【题型】证明题　【知识点】解析几何　【难度】hard
已知直线 $l: y = kx + t$ 与双曲线 $C: \frac{x^2}{2} - y^2 = 1$ 相切于点 $Q$.

(1) 试在集合 $\{\frac{1}{2}, \frac{\sqrt{2}}{2}, \frac{\sqrt{3}}{2}, 1\}$ 中选择一个数作为 $k$ 的值, 使得相应的 $t$ 的值存在, 并求出相应的 $t$ 的值;

(2) 设直线 $m$ 过点 $M(-3\sqrt{2}, 0)$ 且其法向量 $\vec{n} = (k, -1)$, 证明: 当 $k > \frac{\sqrt{2}}{2}$ 时, 在双曲线 $C$ 的右支上不存在点 $N$,

使之到直线 $m$ 的距离为 $\sqrt{6}$;

(3) 已知过点 $Q$ 且与直线 $l$ 垂直的直线 $l'$ 分别交 $x$、$y$ 轴于 $A$、$B$ 两点, 又 $P$ 是线段 $AB$ 中点, 求点 $P$ 的轨迹方

程.
【解答】
【答案】 (1) 答案见解析

(2) 证明见解析

(3) $x^2 - \frac{1}{2}y^2 = \frac{9}{8} (y \neq 0)$

【分析】 (1) 由直线 $l$ 与双曲线 $C$ 相切得: 直线斜率不等于渐近线的斜率即 $k \neq \pm \frac{\sqrt{2}}{2}$ 和联立直线 $l$ 与双曲线 $C$

解为 1 个, 故利用 $\Delta = 0$ 和 $k \neq \pm \frac{\sqrt{2}}{2}$ 即可求解.

(2) 先求出直线 $m$ 方程, 再分别求直线 $l$ 和直线 $m$ 与过原点的平行直线 $y = kx$ 的距离 $d_1, d_2$, 进而得直线 $m$

与与曲线 $C$ 右支相切的切线距离 $d_1 + d_2$ 即可得证.

(3) 根据求切线的理论方法先求出用切点 $Q(m, n)$ 表示的切线斜率, 进而得 $l'$ 的方程和 $A$、$B$ 两点, 从而求

得 $P(x, y)$ 点坐标 $\begin{cases} x = \frac{3}{4}m \\ y = \frac{3}{2}n \end{cases}$ , 再由 $m^2 = 2n^2 + 2$ 以及 $n \neq 0$ 消参即可求解.

【详解】 (1) 由题得双曲线渐近线方程为 $y = \pm \frac{\sqrt{2}}{2}x$,

所以当 $k = \pm \frac{\sqrt{2}}{2}$ 时, 直线 $l: y = kx + t$ 与双曲线不可能相切, 故 $k \neq \pm \frac{\sqrt{2}}{2}$

联立 $\begin{cases} y = kx + t \\ \frac{x^2}{2} - y^2 = 1 \\ k \neq \pm \frac{\sqrt{2}}{2} \end{cases}$ , 消去 $y$ 可得: $(2k^2 - 1)x^2 + 4ktx + 2t^2 + 2 = 0, k \neq \pm \frac{\sqrt{2}}{2}$,

所以 $\Delta = -16k^2 + 8t^2 + 8 = 0, k \neq \pm \frac{\sqrt{2}}{2}$, $\Rightarrow k^2 = \frac{1}{2}t^2 + \frac{1}{2} > \frac{1}{2}$,

当 $k = \frac{\sqrt{3}}{2}$ 时, $t = \pm \frac{\sqrt{2}}{2}$;

当 $k = 1$ 时, $t = \pm 1$.

(2) 由题任取直线 $m$ 上一点 $T(x, y)$, 则由题意 $\overrightarrow{MT} \cdot \vec{n} = (x + 3\sqrt{2}, y) \cdot (k, -1) = k(x + 3\sqrt{2}) - y = 0$,

$\Rightarrow y = k(x + 3\sqrt{2})$,

即直线 $m$ 的直线方程为 $kx - y + 3\sqrt{2}k = 0$, 与切线 $l: y = kx + t$ 平行,

所以直线 $m$ 与过原点的平行直线 $y = kx$ 的距离为 $d_1 = \frac{|3\sqrt{2}k|}{\sqrt{k^2+1}} = \frac{3\sqrt{2}k}{\sqrt{k^2+1}} = \frac{3\sqrt{2}}{\sqrt{1+\frac{1}{k^2}}}$,

因为 $k > \frac{\sqrt{2}}{2}$, 所以 $\frac{1}{k^2} \in (0, 2)$, 故 $\sqrt{1+\frac{1}{k^2}} \in (1, \sqrt{3})$, 故 $\frac{3\sqrt{2}}{\sqrt{1+\frac{1}{k^2}}} \in (\sqrt{6}, 3\sqrt{2})$, 即 $d_1 \in (\sqrt{6}, 3\sqrt{2})$,

由 (1) $t^2 = 2k^2 - 1$, 所以直线 $l$ 与过原点的平行直线 $y = kx$ 的距离为:

$d_2 = \frac{|t|}{\sqrt{k^2+1}} = \frac{\sqrt{t^2}}{\sqrt{k^2+1}} = \frac{\sqrt{2k^2-1}}{\sqrt{k^2+1}} = \sqrt{2 - \frac{3}{k^2+1}}$,

因为 $k > \frac{\sqrt{2}}{2}$, 所以 $\frac{3}{k^2+1} \in (0, 2)$, 故 $\sqrt{2 - \frac{3}{k^2+1}} \in (0, \sqrt{2})$, 即 $d_2 \in (0, \sqrt{2})$, 如图,

所以 $k > \frac{\sqrt{2}}{2}$ 时, 直线 $m$ 与与曲线 $C$ 右支相切的切线距离为 $d_1 + d_2 \in (\sqrt{6}, 4\sqrt{2})$,

故当 $k > \frac{\sqrt{2}}{2}$ 时, 在双曲线 $C$ 的右支上不存在点 $N$, 使之到直线 $m$ 的距离为 $\sqrt{6}$.

(3) 由题可设切点 $Q(m, n)$ 且 $n \neq 0$, 则 $\frac{m^2}{2} - n^2 = 1$ 即 $m^2 = 2n^2 + 2$,

对 $C$ 求关于 $x$ 的导数可得: $x - 2y \cdot y' = 0$, 所以 $y' = \frac{x}{2y}$,

则切线斜率 $k_l = \frac{m}{2n}$, 又过点 $Q$ 与 $l$ 垂直的直线 $l'$ 分别交 $x$, $y$ 轴于 $A$, $B$ 两点,

所以 $k_{AB} = -\frac{2n}{m}$, 所以 $l_{AB}: y - n = -\frac{2n}{m}(x - m)$,

令 $y = 0$, 得 $x = \frac{3}{2}m$, 所以 $A(\frac{3}{2}m, 0)$,

令 $x = 0$, 得 $y = 3n$, 所以 $B(0, 3n)$,

所以 $P(\frac{3}{4}m, \frac{3}{2}n)$, 设 $P(x, y)$,

则 $\begin{cases} x = \frac{3}{4}m \\ y = \frac{3}{2}n \end{cases}$ , 则由 $m^2 = 2n^2 + 2$ 以及 $n \neq 0$ 消参得: $\frac{16}{9}x^2 = \frac{8}{9}y^2 + 2 (y \neq 0)$,

$\Rightarrow x^2 = \frac{y^2}{2} + \frac{9}{8} (y \neq 0)$ 即 $P$ 的轨迹方程是 $x^2 - \frac{1}{2}y^2 = \frac{9}{8} (y \neq 0)$.

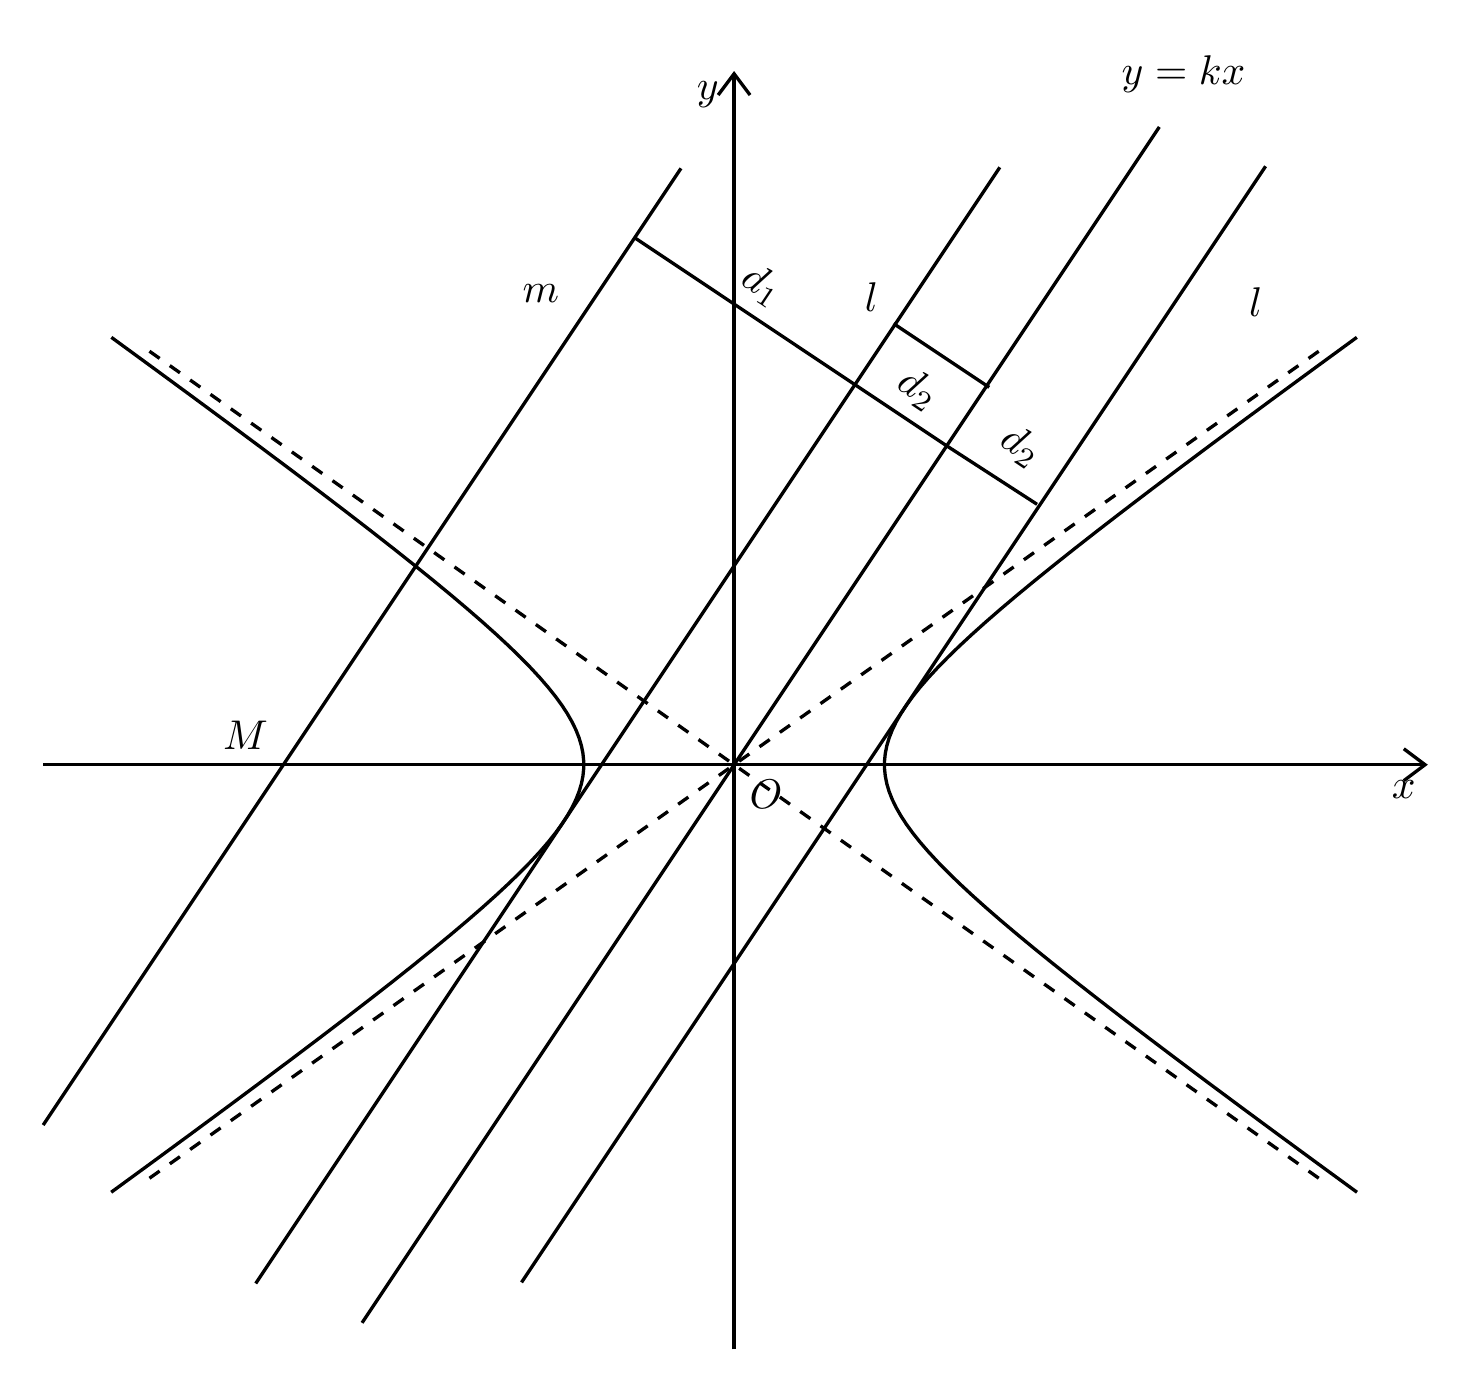